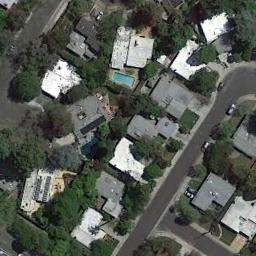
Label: medium_residential